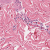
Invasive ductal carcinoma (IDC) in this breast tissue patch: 0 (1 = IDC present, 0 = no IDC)